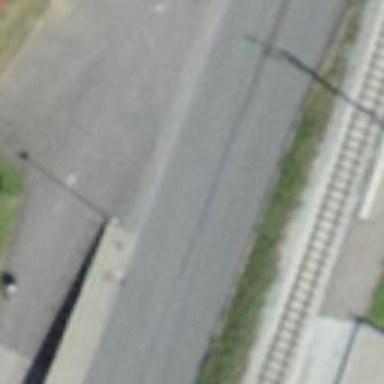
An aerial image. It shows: Uncontrolled crossing on the road.